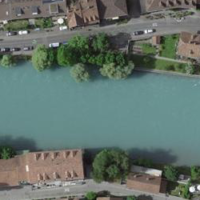
EUNIS habitat code: 54
Species observed at this site:
Certhia brachydactyla
Salix alba
Phylloscopus collybita
Cyanistes caeruleus
Parus major
Mergus merganser
Pica pica
Columba livia
Columba palumbus